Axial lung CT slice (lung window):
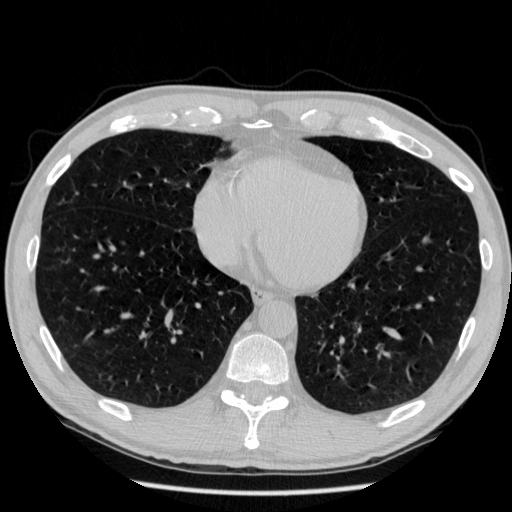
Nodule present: no